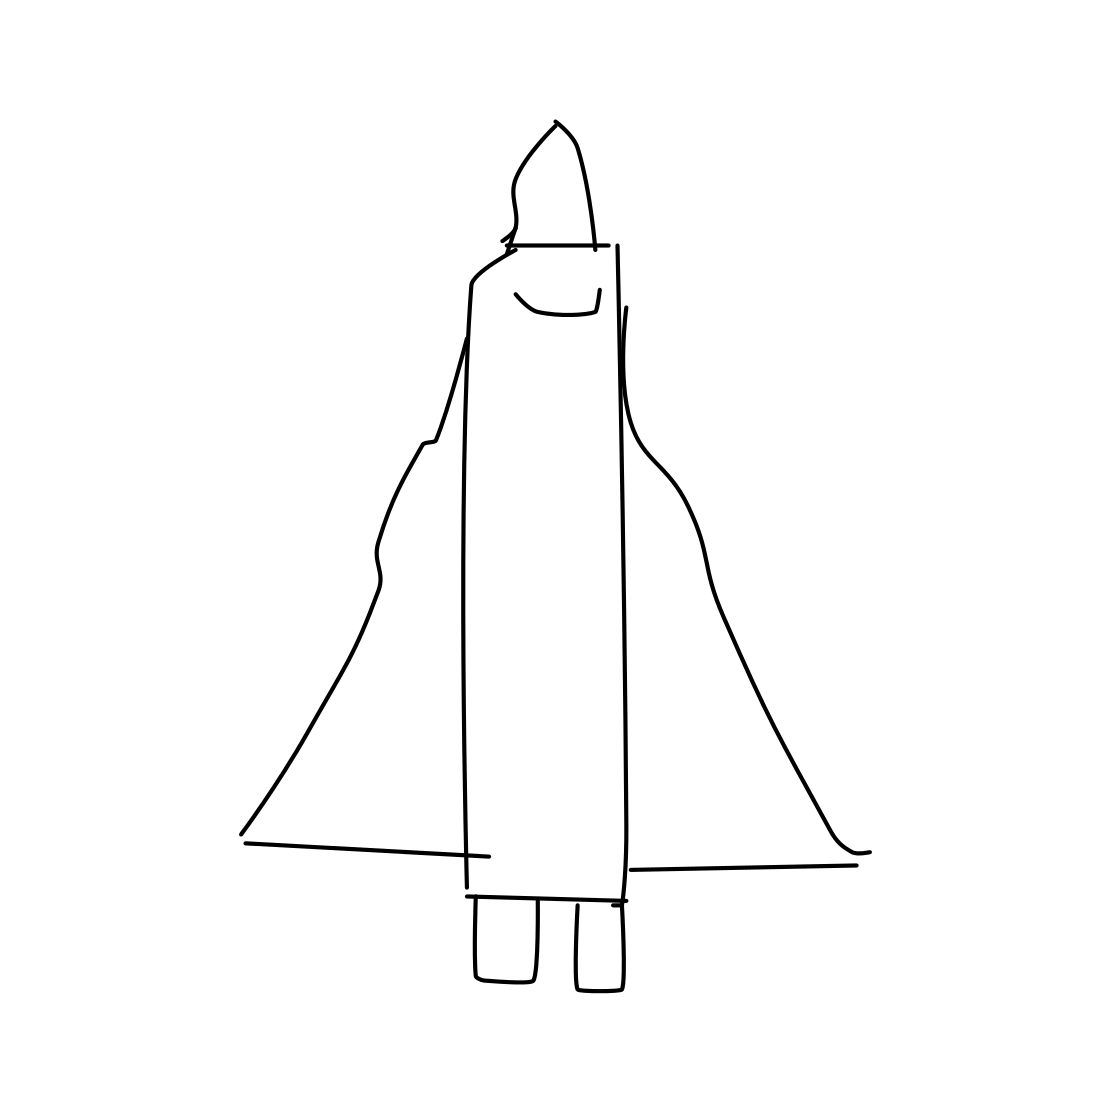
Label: space shuttle